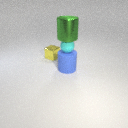
large green metal cylinder above large blue rubber cylinder